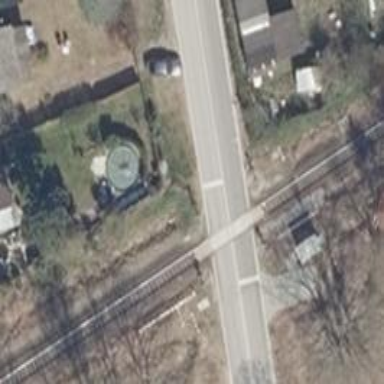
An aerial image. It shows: Level crossing with light signals and saltire markings.